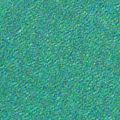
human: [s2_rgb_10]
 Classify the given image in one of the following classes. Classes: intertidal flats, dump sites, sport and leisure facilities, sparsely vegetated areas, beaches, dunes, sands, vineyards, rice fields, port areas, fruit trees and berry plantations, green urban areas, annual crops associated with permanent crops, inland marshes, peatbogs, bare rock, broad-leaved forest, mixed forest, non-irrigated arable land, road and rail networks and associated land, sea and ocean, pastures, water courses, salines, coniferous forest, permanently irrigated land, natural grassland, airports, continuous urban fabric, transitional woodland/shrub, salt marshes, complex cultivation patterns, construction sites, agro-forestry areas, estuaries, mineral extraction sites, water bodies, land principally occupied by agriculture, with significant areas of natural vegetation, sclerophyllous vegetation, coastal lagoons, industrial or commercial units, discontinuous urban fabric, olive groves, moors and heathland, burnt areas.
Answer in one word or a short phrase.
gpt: sea and ocean